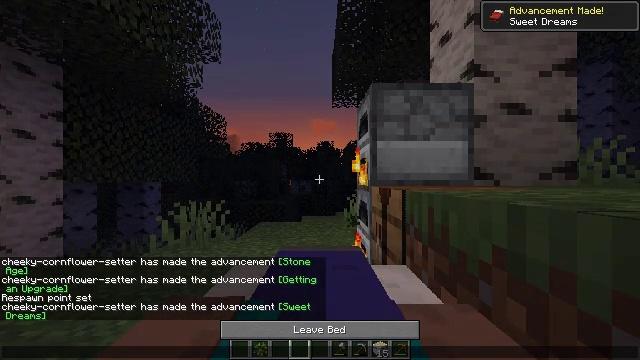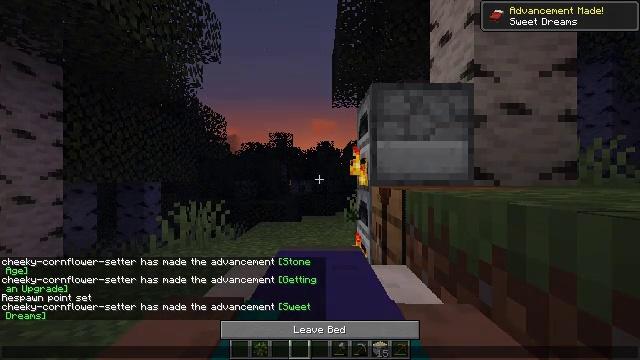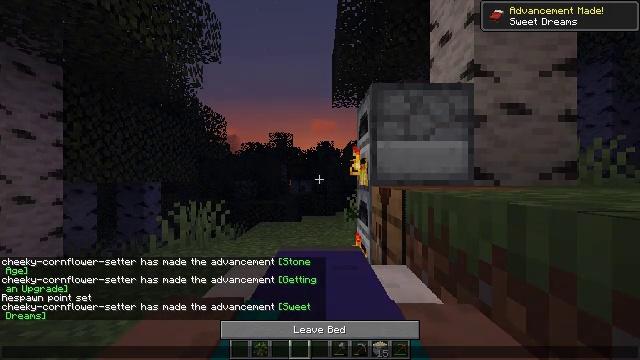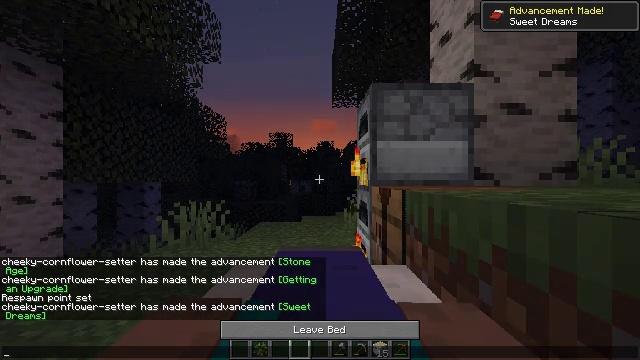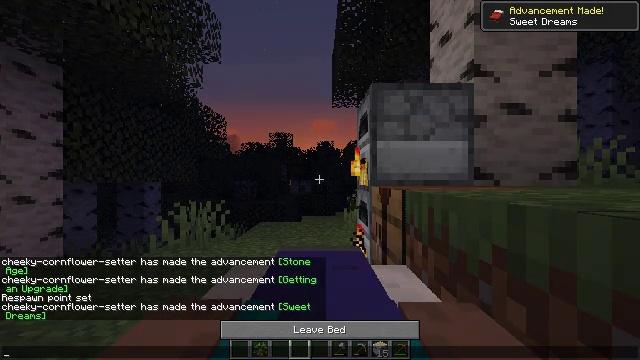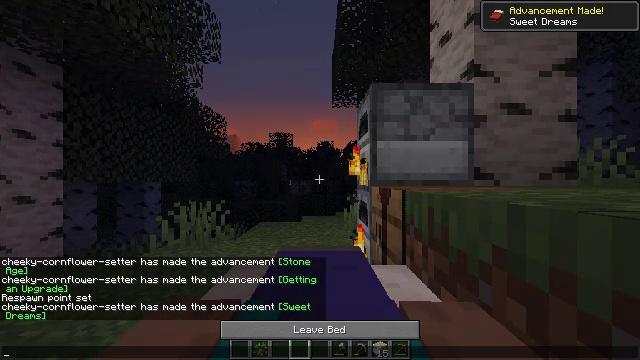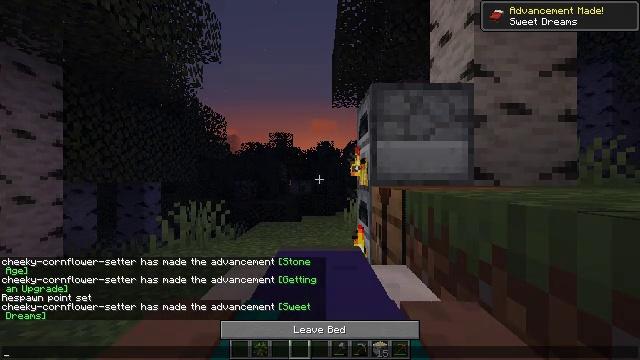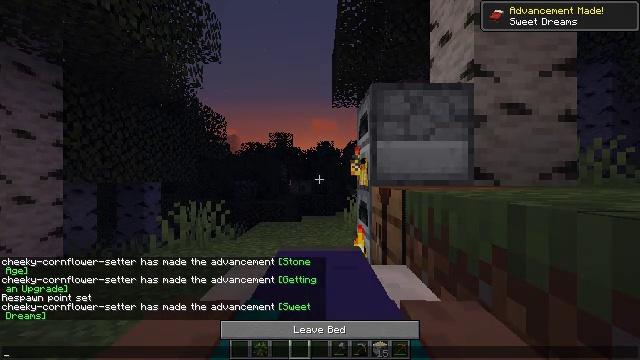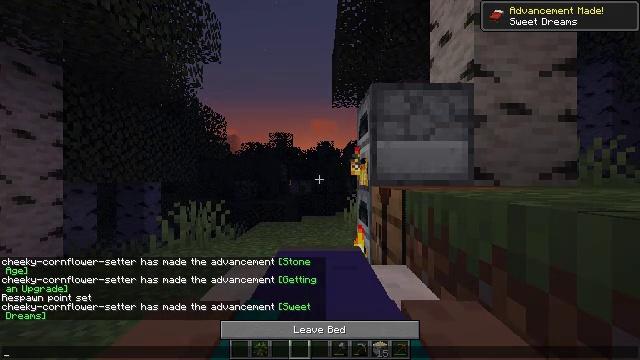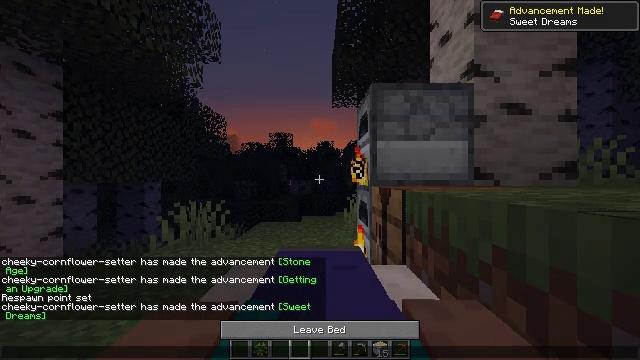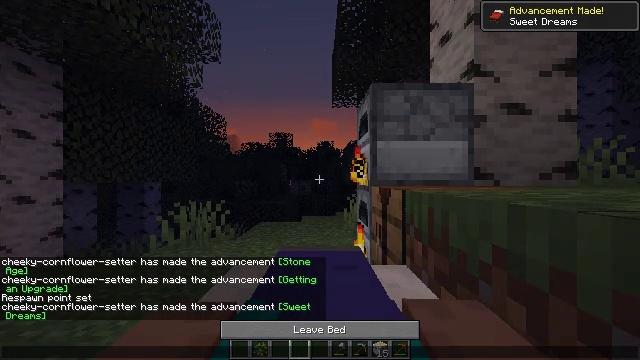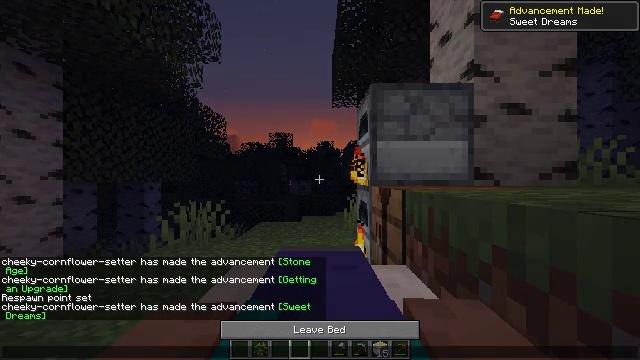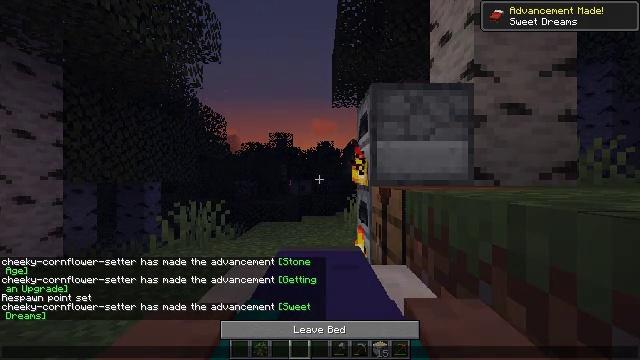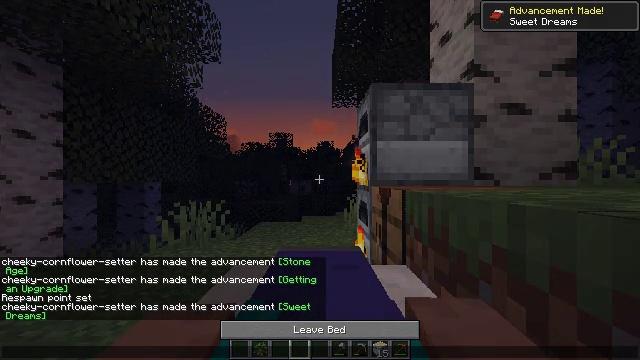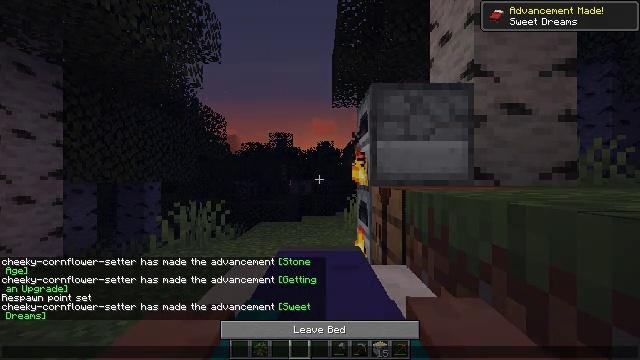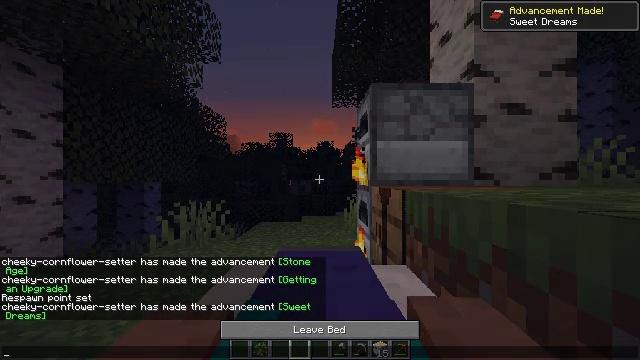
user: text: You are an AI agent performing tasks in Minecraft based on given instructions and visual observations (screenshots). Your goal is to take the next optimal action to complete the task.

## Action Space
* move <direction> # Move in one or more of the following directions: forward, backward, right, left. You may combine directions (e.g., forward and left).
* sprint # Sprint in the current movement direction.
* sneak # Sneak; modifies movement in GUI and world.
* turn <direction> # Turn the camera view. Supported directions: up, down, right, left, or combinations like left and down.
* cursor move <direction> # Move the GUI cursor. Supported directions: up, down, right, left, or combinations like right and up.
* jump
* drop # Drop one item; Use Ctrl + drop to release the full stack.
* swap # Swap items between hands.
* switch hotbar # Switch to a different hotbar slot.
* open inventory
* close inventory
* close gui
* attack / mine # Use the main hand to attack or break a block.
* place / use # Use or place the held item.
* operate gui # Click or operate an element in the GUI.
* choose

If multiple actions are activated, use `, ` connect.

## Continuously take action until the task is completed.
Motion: motion action
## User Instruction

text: craft item air
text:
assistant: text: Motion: no_op
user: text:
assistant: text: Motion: no_op
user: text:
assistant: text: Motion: no_op
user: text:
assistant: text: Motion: no_op
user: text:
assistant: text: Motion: no_op
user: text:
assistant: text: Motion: no_op
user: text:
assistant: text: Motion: no_op
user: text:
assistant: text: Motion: no_op
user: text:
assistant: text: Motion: no_op
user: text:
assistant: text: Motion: no_op
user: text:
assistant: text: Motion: no_op
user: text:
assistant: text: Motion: no_op
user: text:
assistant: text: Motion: no_op
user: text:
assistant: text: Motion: no_op
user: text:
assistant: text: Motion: no_op
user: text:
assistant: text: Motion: no_op
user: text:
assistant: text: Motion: no_op
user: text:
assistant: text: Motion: no_op
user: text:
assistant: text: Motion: no_op
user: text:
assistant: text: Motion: no_op
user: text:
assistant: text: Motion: no_op
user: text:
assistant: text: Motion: no_op
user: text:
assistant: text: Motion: no_op
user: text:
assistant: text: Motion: no_op
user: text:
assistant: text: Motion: no_op
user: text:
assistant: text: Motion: no_op
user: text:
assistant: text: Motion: no_op
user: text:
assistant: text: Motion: no_op
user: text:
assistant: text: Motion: no_op
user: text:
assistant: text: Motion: no_op